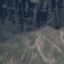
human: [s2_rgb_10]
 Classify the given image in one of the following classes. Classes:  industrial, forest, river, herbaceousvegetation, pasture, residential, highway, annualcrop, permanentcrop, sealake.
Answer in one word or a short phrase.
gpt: HerbaceousVegetation